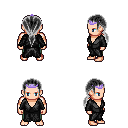
a pixel art fantasy rpg character, male body template, human, light skin, gray robe, teal pants, gray ponytail hairstyle, purple tiara, four views (front, back, left, right), 2x2 character sprite sheet, small pixel art, hard edges, no anti-aliasing